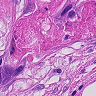
Metastatic tissue present: yes